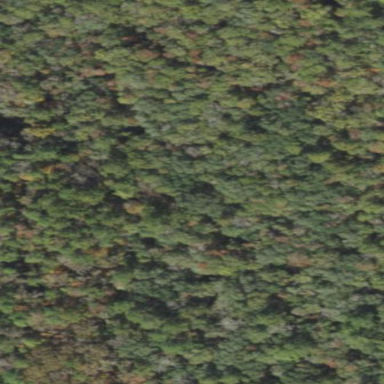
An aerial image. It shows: Mixed woodland area with various types of leaves.